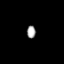
Tissue: lung
Cell type: Epithelial cells
Senescence score: 0.06705
Nuclear area (px): 111
Mean DAPI intensity: 162.613